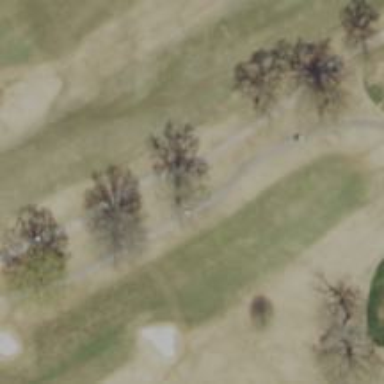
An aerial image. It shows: Pathway for golf carts.